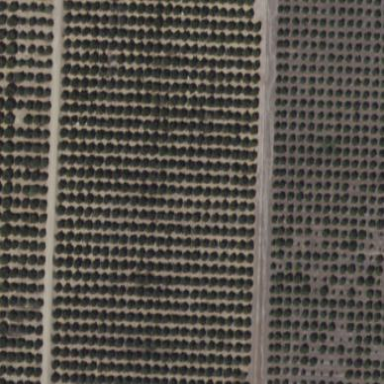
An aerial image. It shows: Orange orchard with rows of orange trees.